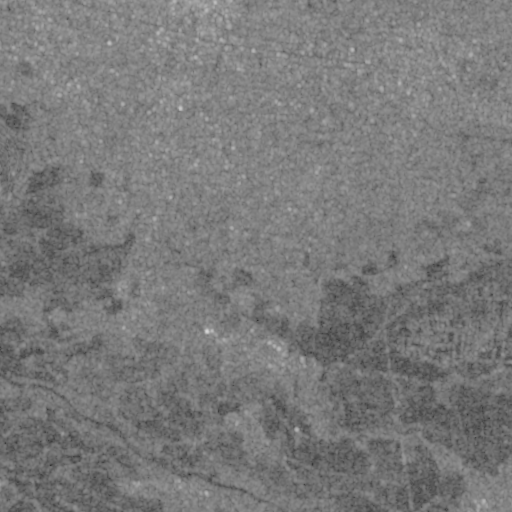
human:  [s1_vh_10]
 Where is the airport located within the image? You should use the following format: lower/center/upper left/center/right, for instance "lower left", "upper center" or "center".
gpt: The airport is located in the upper right of the image.
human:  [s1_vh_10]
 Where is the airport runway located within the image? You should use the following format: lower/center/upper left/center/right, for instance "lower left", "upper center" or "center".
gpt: The airport runway is located in the upper right of the image.
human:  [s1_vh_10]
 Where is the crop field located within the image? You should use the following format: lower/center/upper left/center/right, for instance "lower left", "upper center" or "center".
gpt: The crop field is located in the center left of the image.
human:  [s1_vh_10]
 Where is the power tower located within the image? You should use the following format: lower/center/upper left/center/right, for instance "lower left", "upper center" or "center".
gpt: There is no power tower in the image.

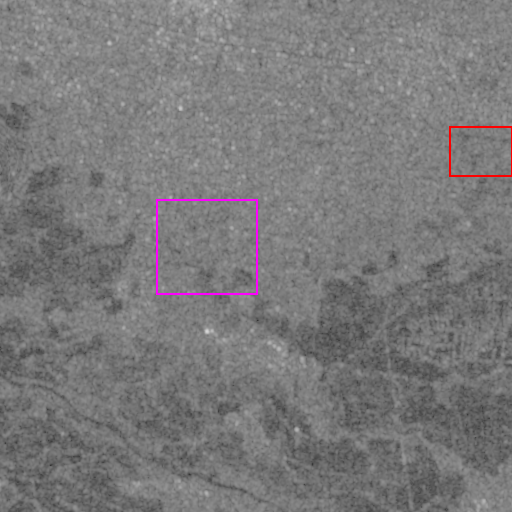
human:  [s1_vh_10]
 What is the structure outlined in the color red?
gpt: The structure outlined in red is an airport.
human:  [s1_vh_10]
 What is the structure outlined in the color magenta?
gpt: The structure outlined in magenta is a crop field.
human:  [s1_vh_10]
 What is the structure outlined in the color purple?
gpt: There is no purple outline.